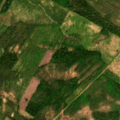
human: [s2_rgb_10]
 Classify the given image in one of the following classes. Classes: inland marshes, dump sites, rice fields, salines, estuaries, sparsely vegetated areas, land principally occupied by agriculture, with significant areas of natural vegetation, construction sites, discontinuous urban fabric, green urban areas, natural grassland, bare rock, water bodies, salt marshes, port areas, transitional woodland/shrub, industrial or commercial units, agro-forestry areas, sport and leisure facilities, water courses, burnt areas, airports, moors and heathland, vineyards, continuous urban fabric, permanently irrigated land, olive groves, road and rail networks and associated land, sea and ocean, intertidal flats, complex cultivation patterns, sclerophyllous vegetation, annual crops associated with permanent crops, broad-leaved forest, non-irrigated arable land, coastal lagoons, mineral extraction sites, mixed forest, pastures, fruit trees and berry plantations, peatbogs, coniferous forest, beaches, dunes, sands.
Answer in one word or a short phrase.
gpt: mixed forest, transitional woodland/shrub